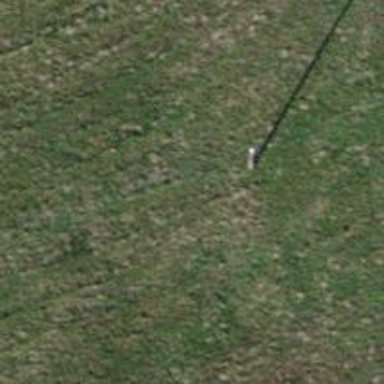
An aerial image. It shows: Straight power pole managing the electricity lines.